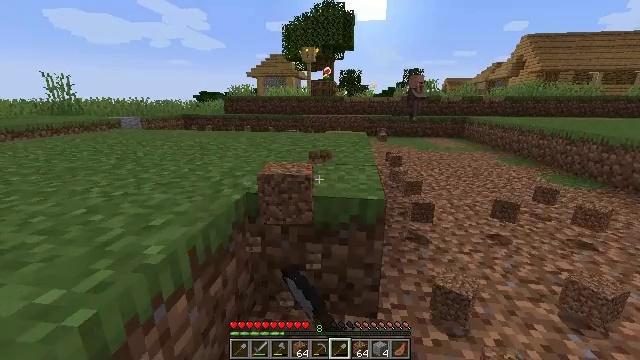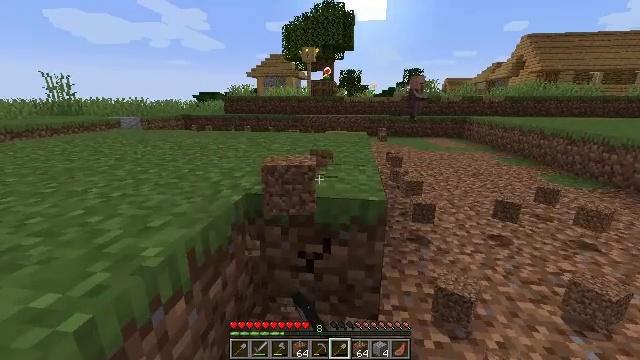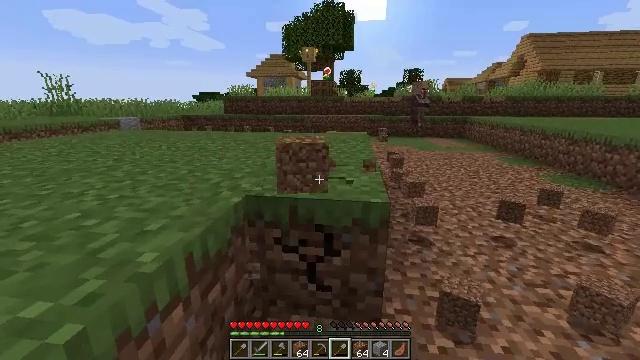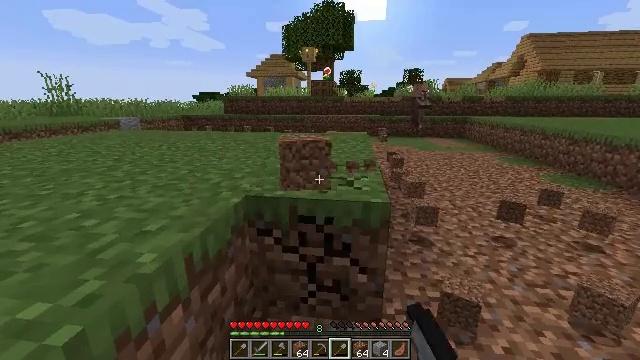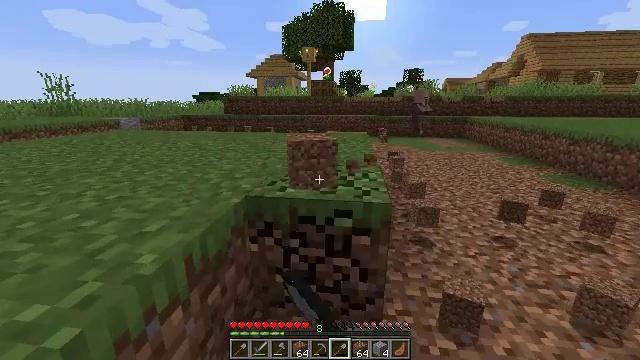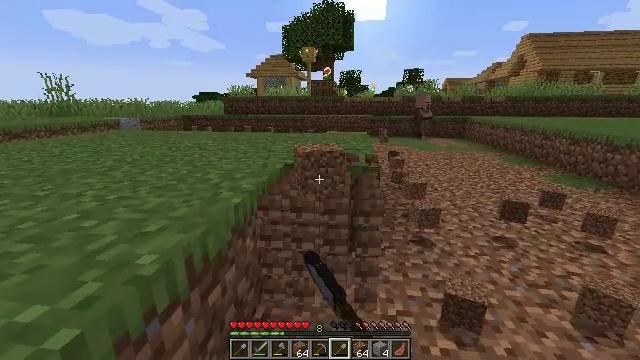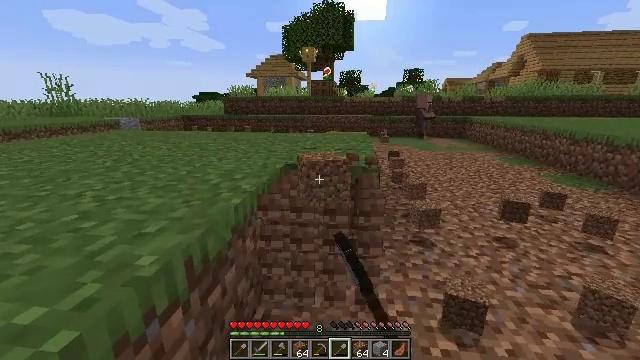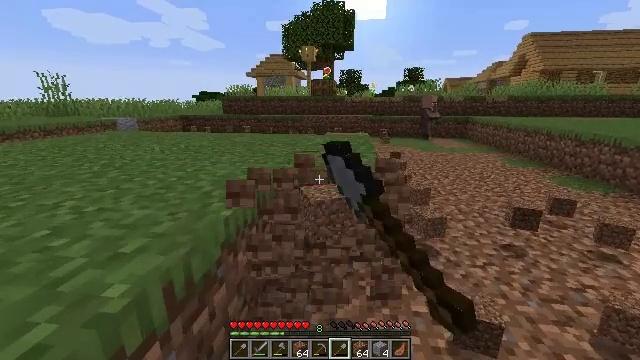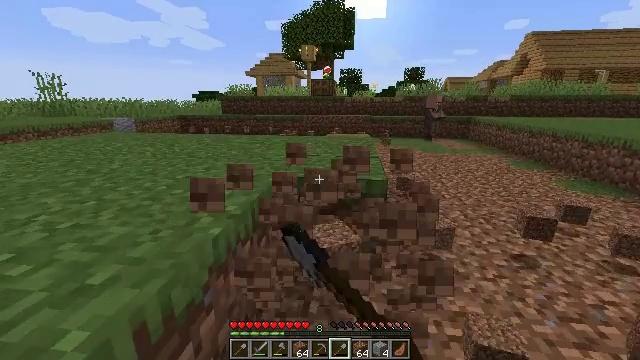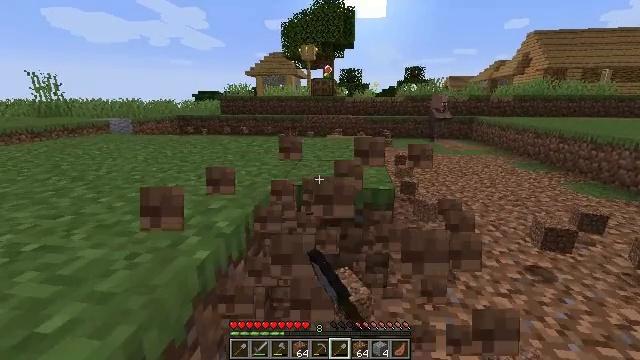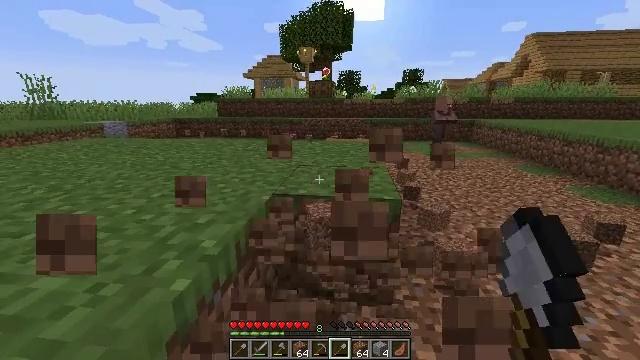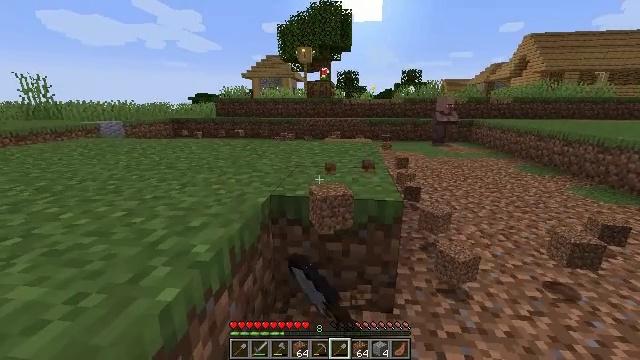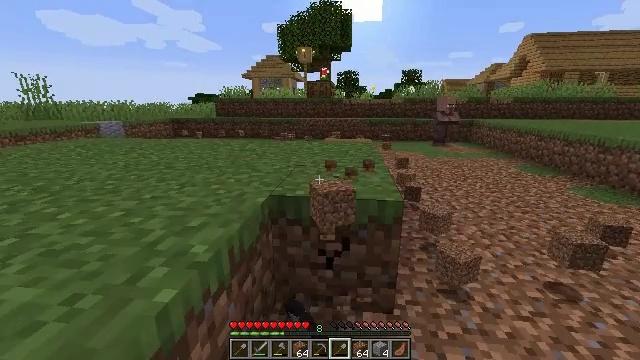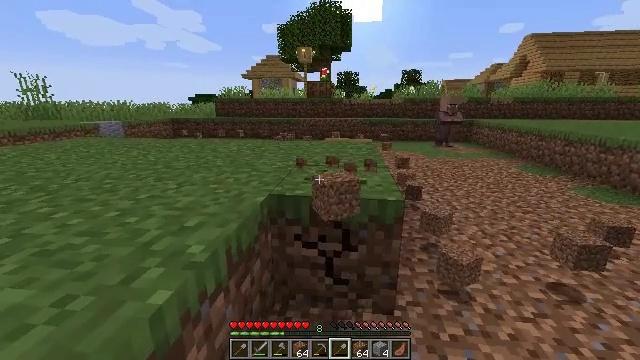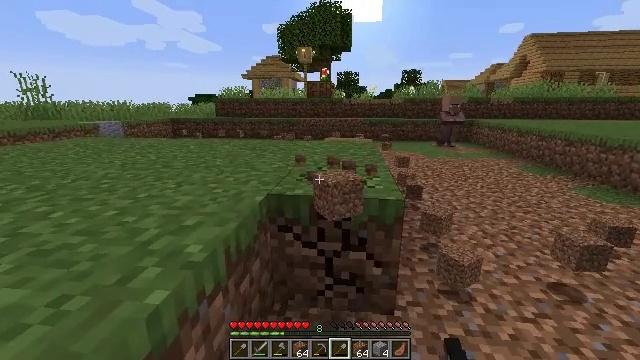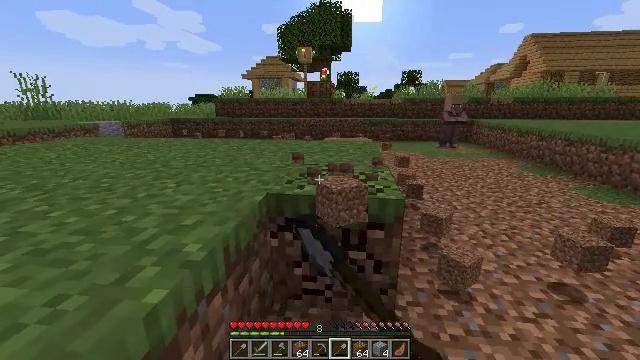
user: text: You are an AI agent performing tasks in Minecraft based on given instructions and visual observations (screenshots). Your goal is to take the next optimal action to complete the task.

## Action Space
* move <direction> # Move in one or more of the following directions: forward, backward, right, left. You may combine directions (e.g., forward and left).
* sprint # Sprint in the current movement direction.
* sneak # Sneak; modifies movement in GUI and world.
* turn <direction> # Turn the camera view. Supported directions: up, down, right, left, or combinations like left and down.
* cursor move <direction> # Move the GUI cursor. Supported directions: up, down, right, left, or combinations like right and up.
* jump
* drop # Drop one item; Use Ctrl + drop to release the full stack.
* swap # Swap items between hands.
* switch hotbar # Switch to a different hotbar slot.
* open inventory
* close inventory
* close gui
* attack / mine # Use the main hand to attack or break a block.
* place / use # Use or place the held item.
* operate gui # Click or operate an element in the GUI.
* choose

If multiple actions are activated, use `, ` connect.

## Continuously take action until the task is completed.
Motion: motion action
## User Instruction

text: Collect the grass block using a shovel.
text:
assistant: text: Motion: attack / mine
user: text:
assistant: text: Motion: attack / mine
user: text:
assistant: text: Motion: attack / mine
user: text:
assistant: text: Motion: attack / mine
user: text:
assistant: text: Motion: attack / mine
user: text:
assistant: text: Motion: move forward, attack / mine
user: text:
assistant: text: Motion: move forward, attack / mine
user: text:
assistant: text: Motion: move forward, attack / mine
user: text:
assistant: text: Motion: move forward, attack / mine
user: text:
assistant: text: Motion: attack / mine
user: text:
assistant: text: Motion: attack / mine
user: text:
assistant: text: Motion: attack / mine
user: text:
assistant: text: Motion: attack / mine
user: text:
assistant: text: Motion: attack / mine
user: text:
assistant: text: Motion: attack / mine
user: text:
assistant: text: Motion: attack / mine
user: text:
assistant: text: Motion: move forward, attack / mine
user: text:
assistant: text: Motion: move forward, attack / mine
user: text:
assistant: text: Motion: move forward, attack / mine
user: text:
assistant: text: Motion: move forward, attack / mine
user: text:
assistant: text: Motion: attack / mine
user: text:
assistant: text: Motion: attack / mine
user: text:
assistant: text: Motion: attack / mine
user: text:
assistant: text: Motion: attack / mine
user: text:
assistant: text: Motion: attack / mine
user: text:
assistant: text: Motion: move forward, attack / mine
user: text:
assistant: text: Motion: move forward, attack / mine
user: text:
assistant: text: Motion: move forward, attack / mine
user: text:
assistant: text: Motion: attack / mine
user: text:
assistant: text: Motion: attack / mine